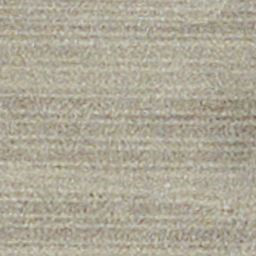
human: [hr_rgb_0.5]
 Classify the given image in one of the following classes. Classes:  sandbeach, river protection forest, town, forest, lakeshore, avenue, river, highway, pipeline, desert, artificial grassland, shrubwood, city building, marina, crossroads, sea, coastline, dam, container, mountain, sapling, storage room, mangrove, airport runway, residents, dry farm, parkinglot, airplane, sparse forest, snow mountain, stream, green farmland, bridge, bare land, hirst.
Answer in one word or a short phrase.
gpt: dry farm